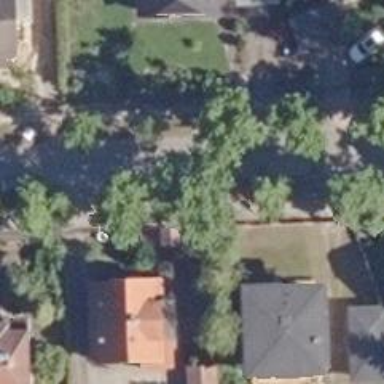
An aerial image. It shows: Residential road with parking lane on the right.